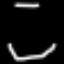
Label: octagon